Field crop: maize
Growth stage: 2
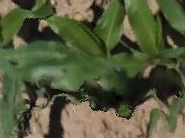
Species: maize